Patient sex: M
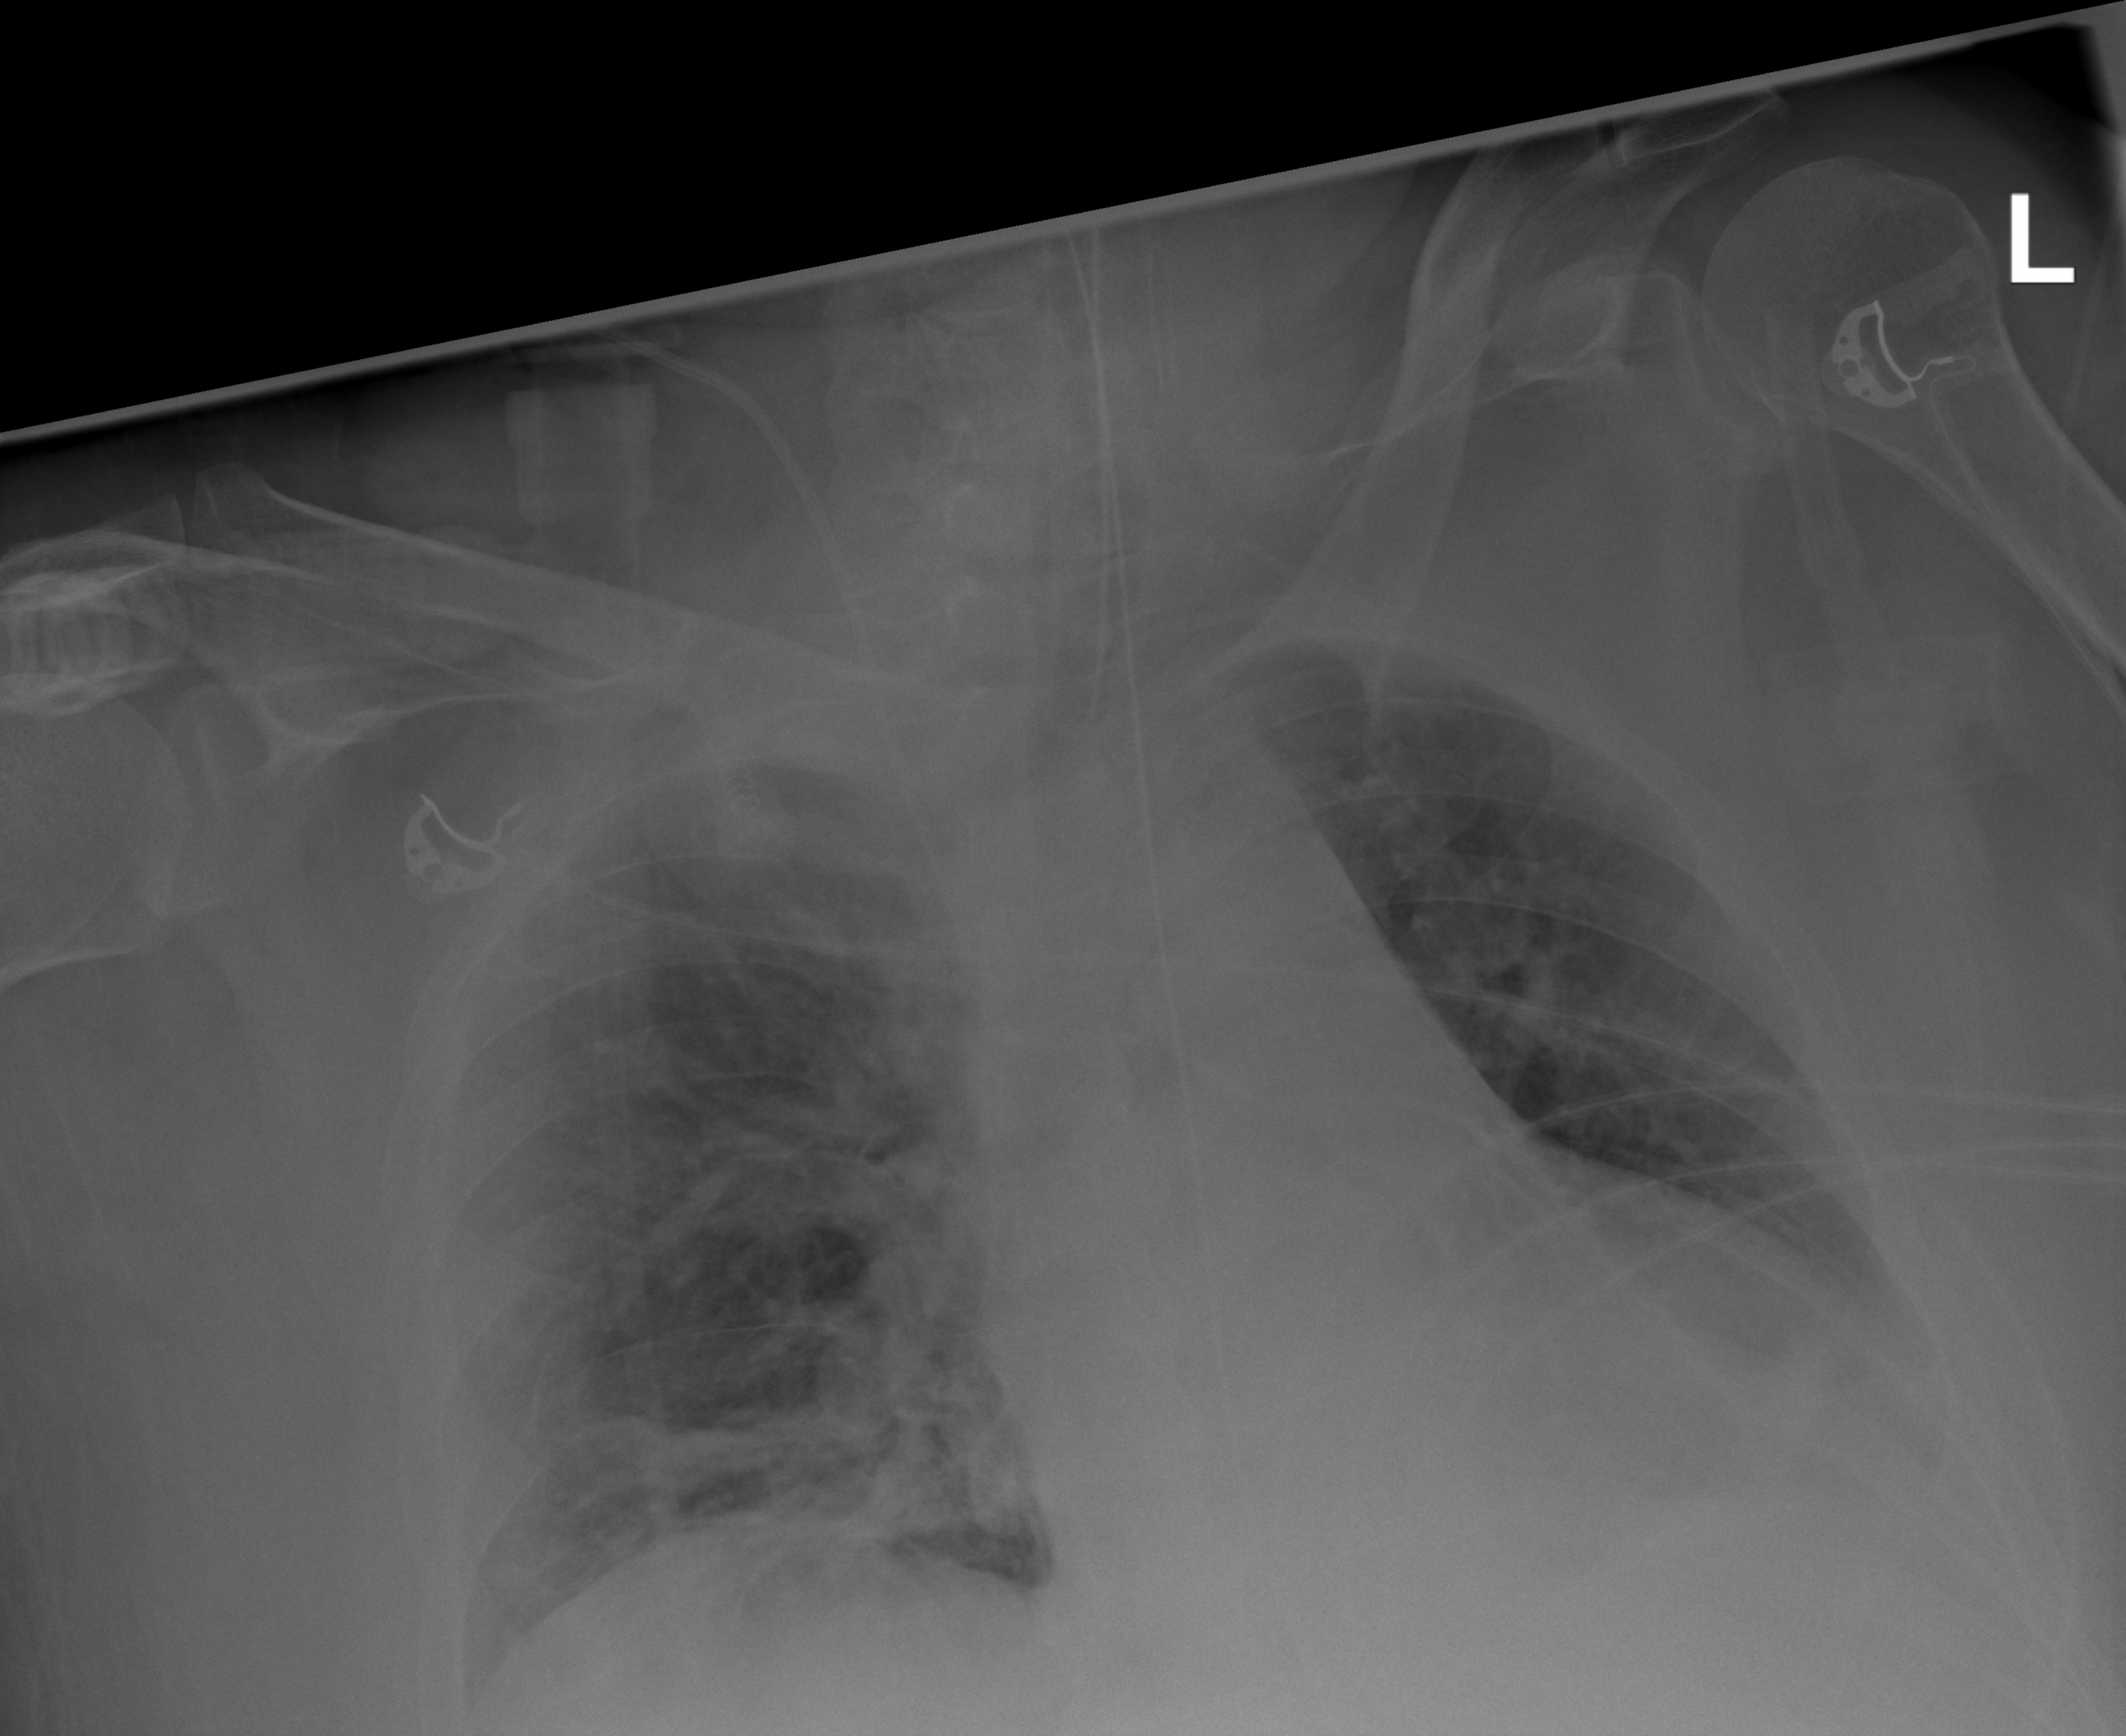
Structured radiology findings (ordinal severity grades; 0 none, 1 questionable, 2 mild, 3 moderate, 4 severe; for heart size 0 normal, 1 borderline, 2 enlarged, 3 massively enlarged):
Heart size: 2
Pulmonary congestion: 2
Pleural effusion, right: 0
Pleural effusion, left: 0
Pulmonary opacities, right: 3
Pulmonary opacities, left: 0
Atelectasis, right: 3
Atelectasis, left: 2